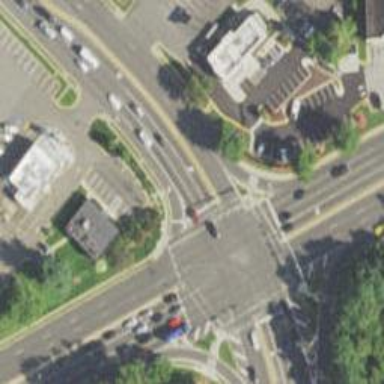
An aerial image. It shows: Marked crossing on the road.